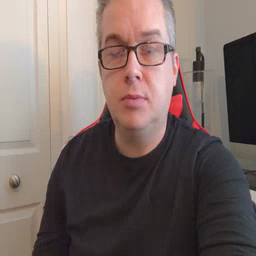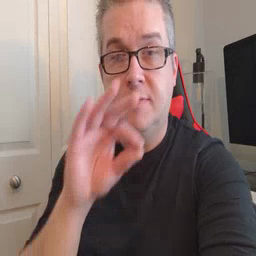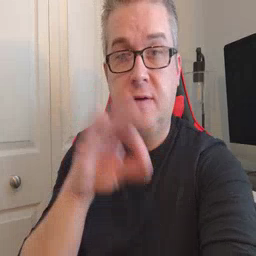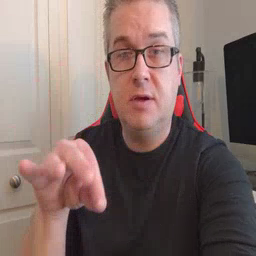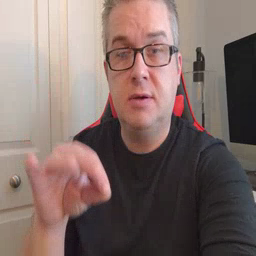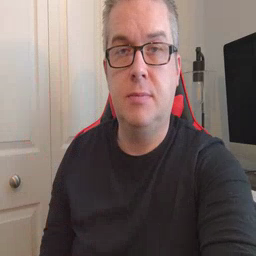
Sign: frenchfries